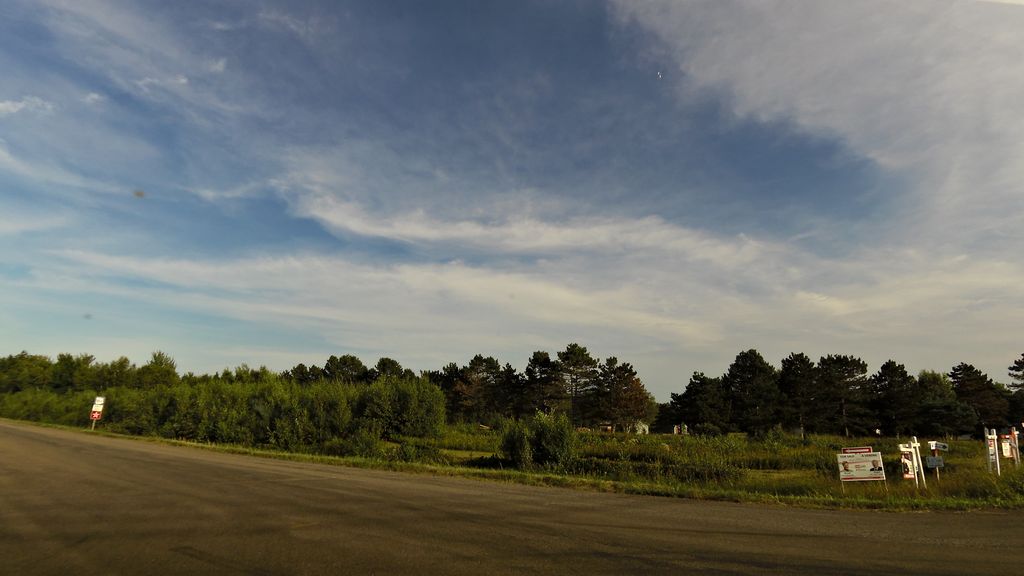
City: charlottetown